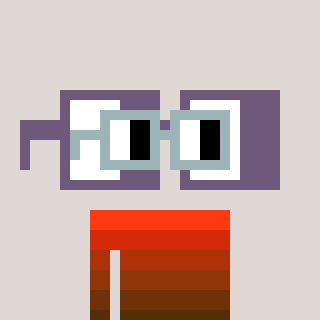
a pixel art character with square dark gray glasses, a glasses-shaped head and a teal-colored body on a warm background